Interaction volume radius: 5 \u00c5
Interaction volume height: 15 \u00c5
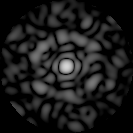
Disorder parameter: 0.7982